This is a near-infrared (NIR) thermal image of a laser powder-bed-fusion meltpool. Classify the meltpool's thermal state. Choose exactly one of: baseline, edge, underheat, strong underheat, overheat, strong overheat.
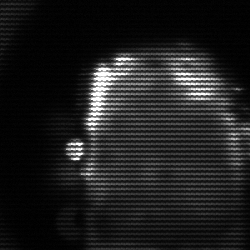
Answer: baseline